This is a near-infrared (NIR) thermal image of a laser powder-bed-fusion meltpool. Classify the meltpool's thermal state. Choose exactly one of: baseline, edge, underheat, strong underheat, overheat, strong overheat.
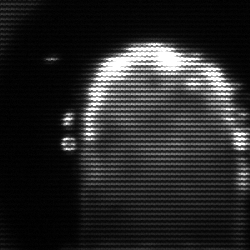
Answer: baseline